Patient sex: M
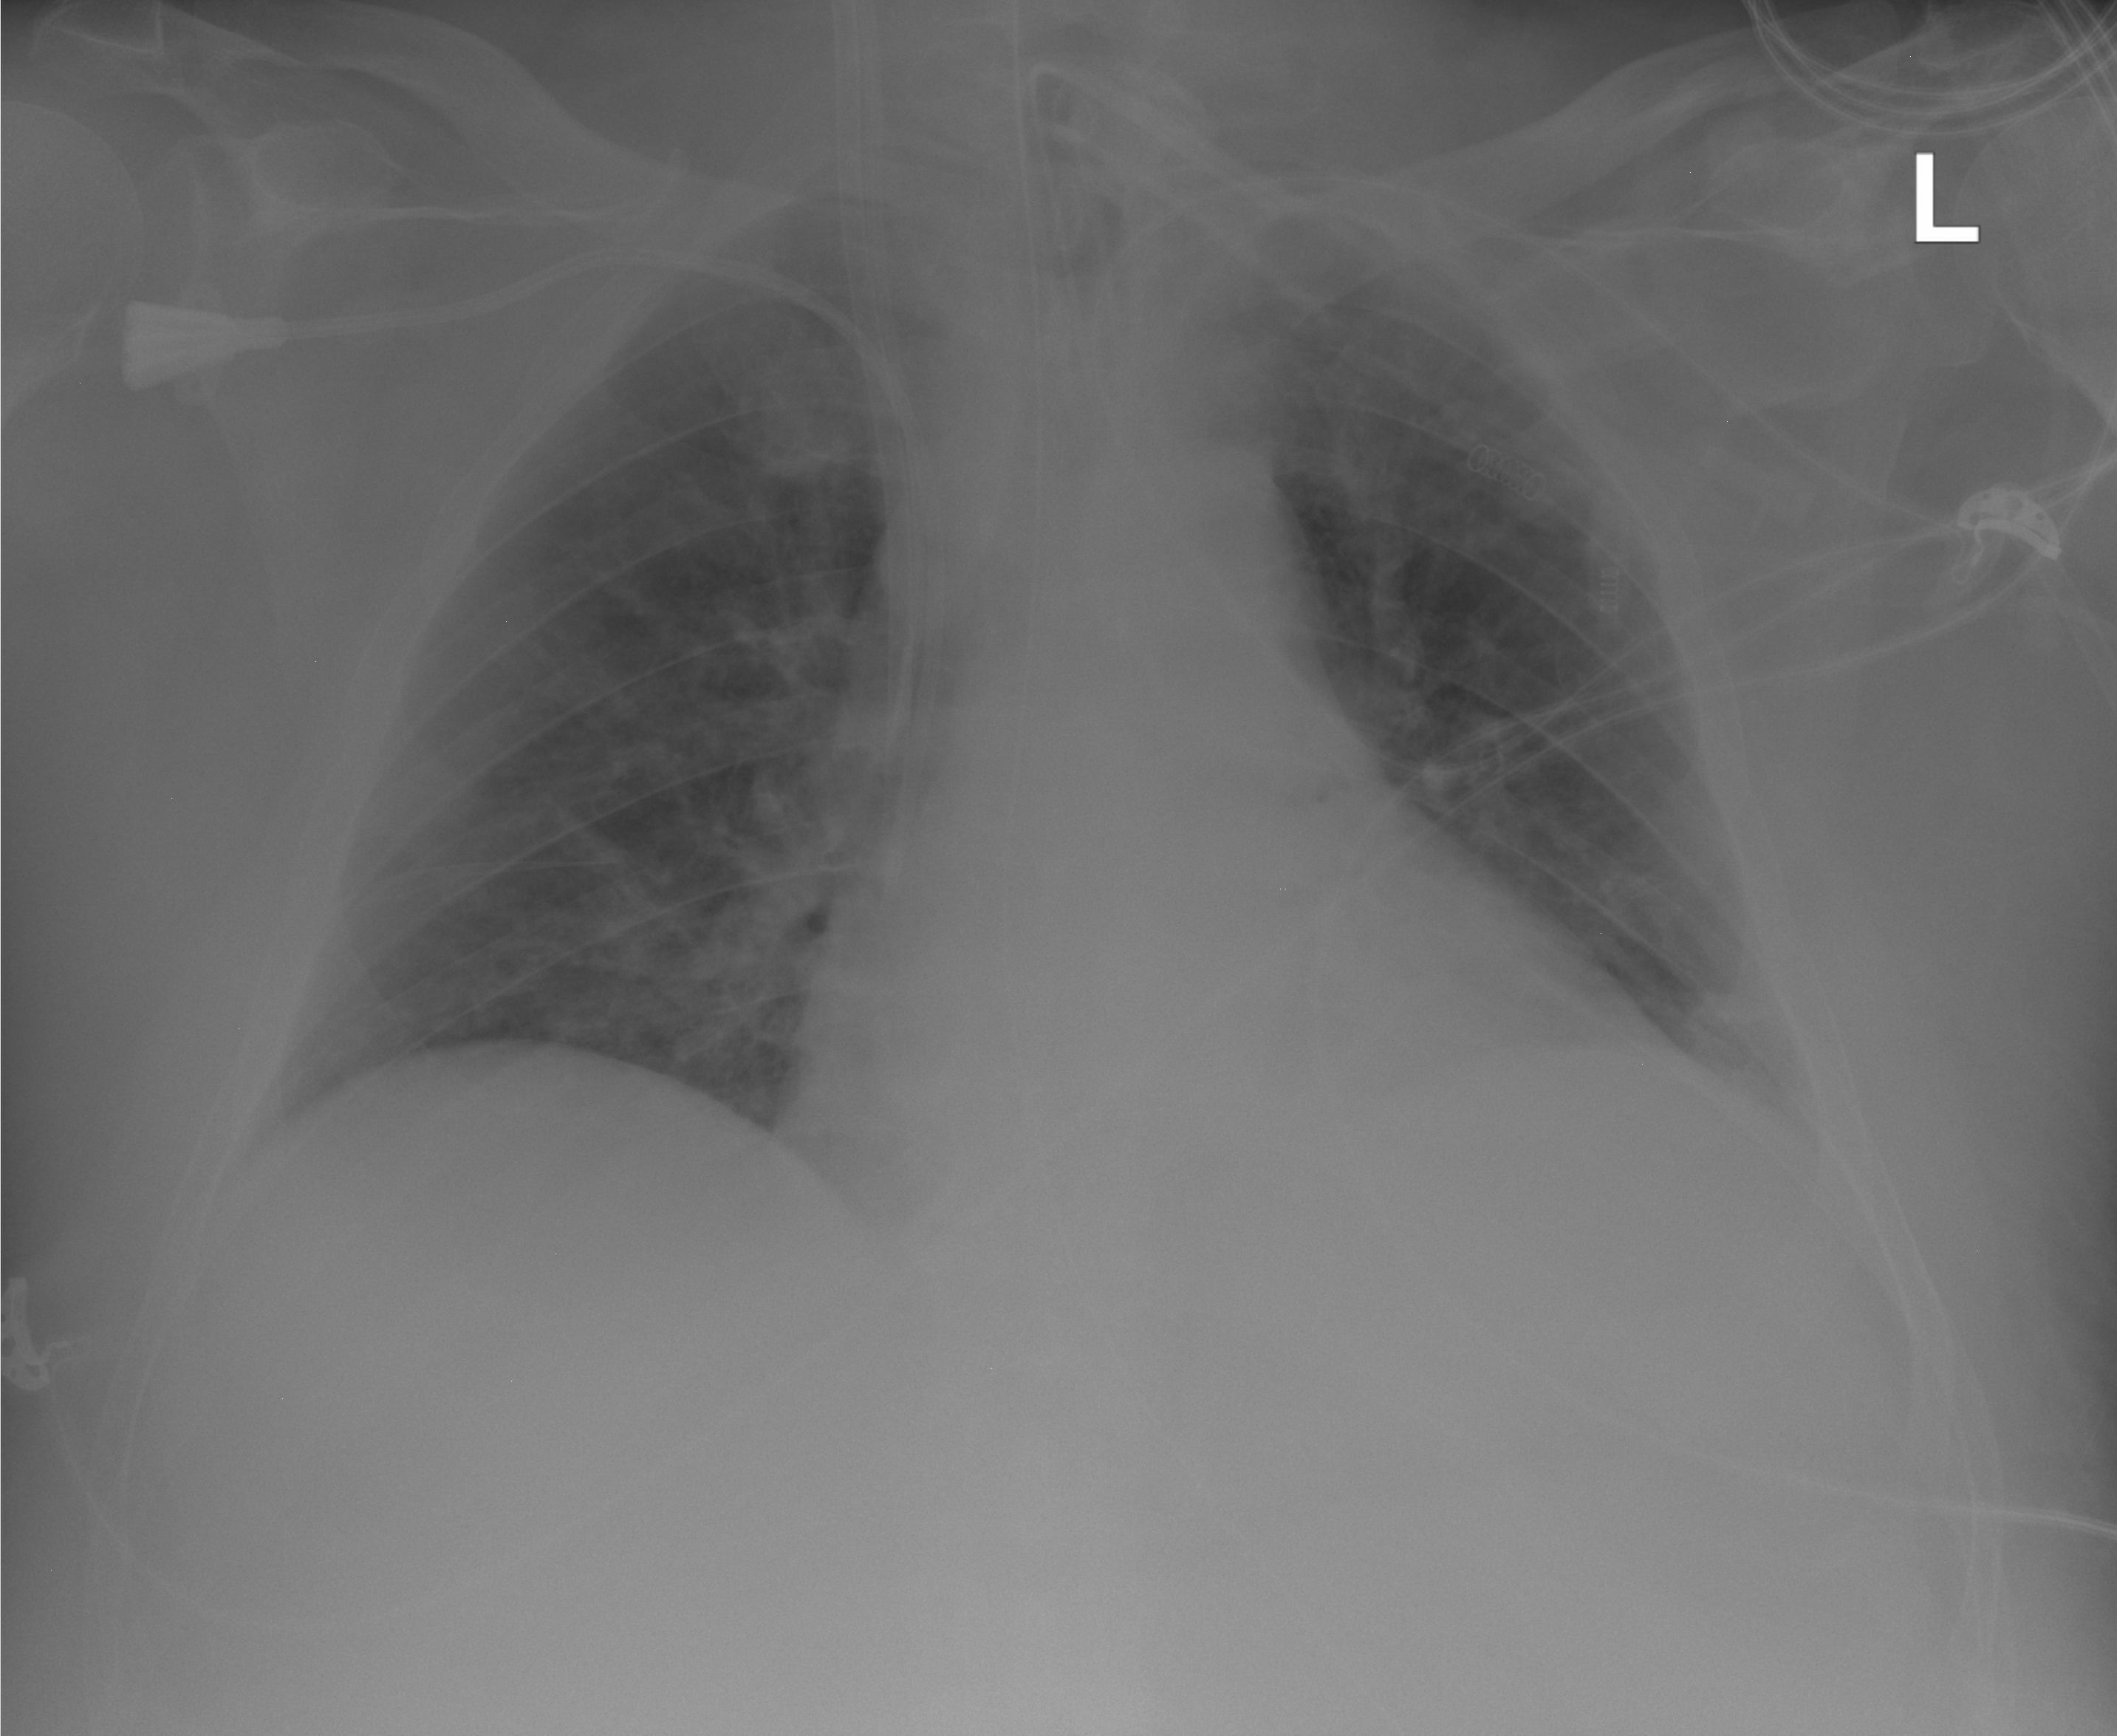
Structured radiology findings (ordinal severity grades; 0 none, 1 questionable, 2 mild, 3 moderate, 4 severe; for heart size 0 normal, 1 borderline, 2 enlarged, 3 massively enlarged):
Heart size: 2
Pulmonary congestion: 0
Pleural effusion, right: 0
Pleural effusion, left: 1
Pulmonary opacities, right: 0
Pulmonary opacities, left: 0
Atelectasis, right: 0
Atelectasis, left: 1